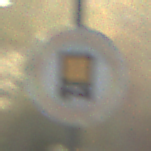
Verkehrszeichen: VerbotKennzeichnungspflichtigeKraftfahrzeugeGefaehrlicheGueter
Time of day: SunriseSunset
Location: Outdoor (Nature)
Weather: PartlyCloudy
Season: NotSpecified
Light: Natural